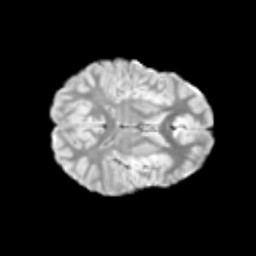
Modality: T2w
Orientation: axial
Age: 10
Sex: male
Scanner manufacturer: siemens
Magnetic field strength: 3 T
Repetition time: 3.8 s
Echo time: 0.07 s